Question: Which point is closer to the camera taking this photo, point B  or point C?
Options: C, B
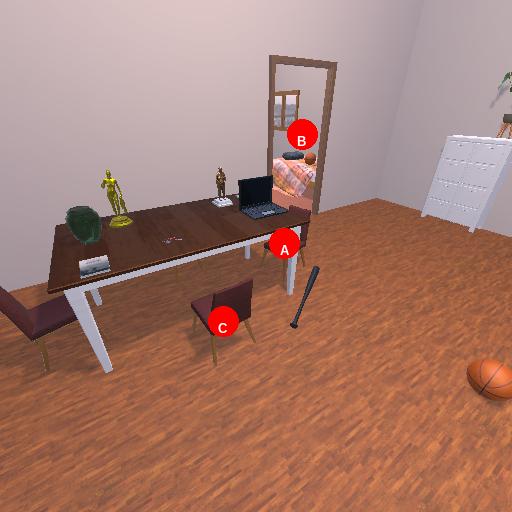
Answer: C